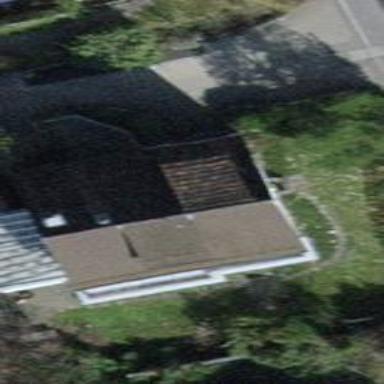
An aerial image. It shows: Detached building with gabled roof.